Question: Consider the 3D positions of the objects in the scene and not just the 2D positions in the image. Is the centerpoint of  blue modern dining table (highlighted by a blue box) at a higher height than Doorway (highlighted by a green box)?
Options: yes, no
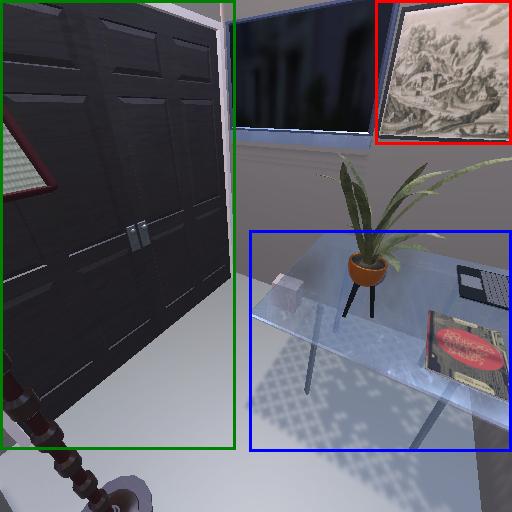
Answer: yes